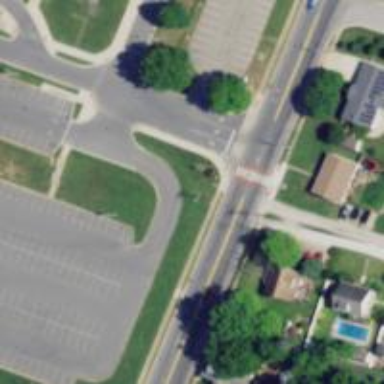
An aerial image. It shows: Marked crossing on the road.